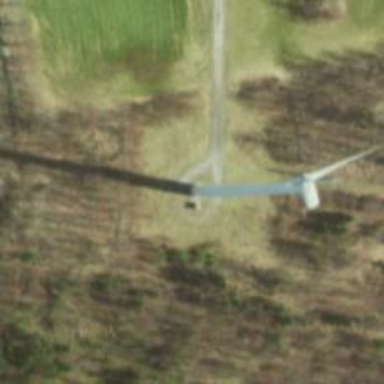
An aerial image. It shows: Wind turbine generator that utilizes wind as its source for generating electricity. It is of the horizontal axis type.